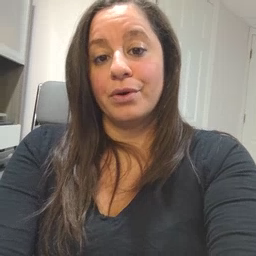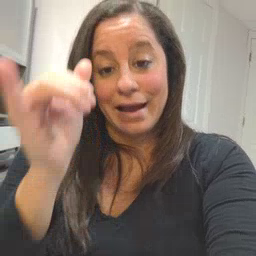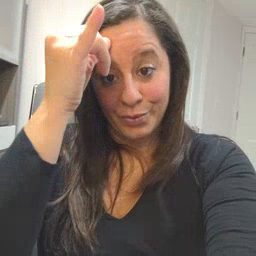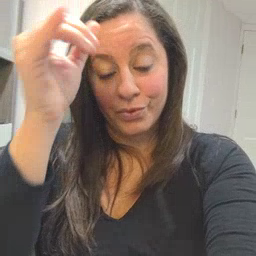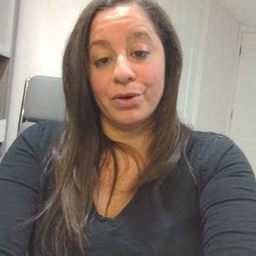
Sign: cow